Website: crate-barrel
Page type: billing-address
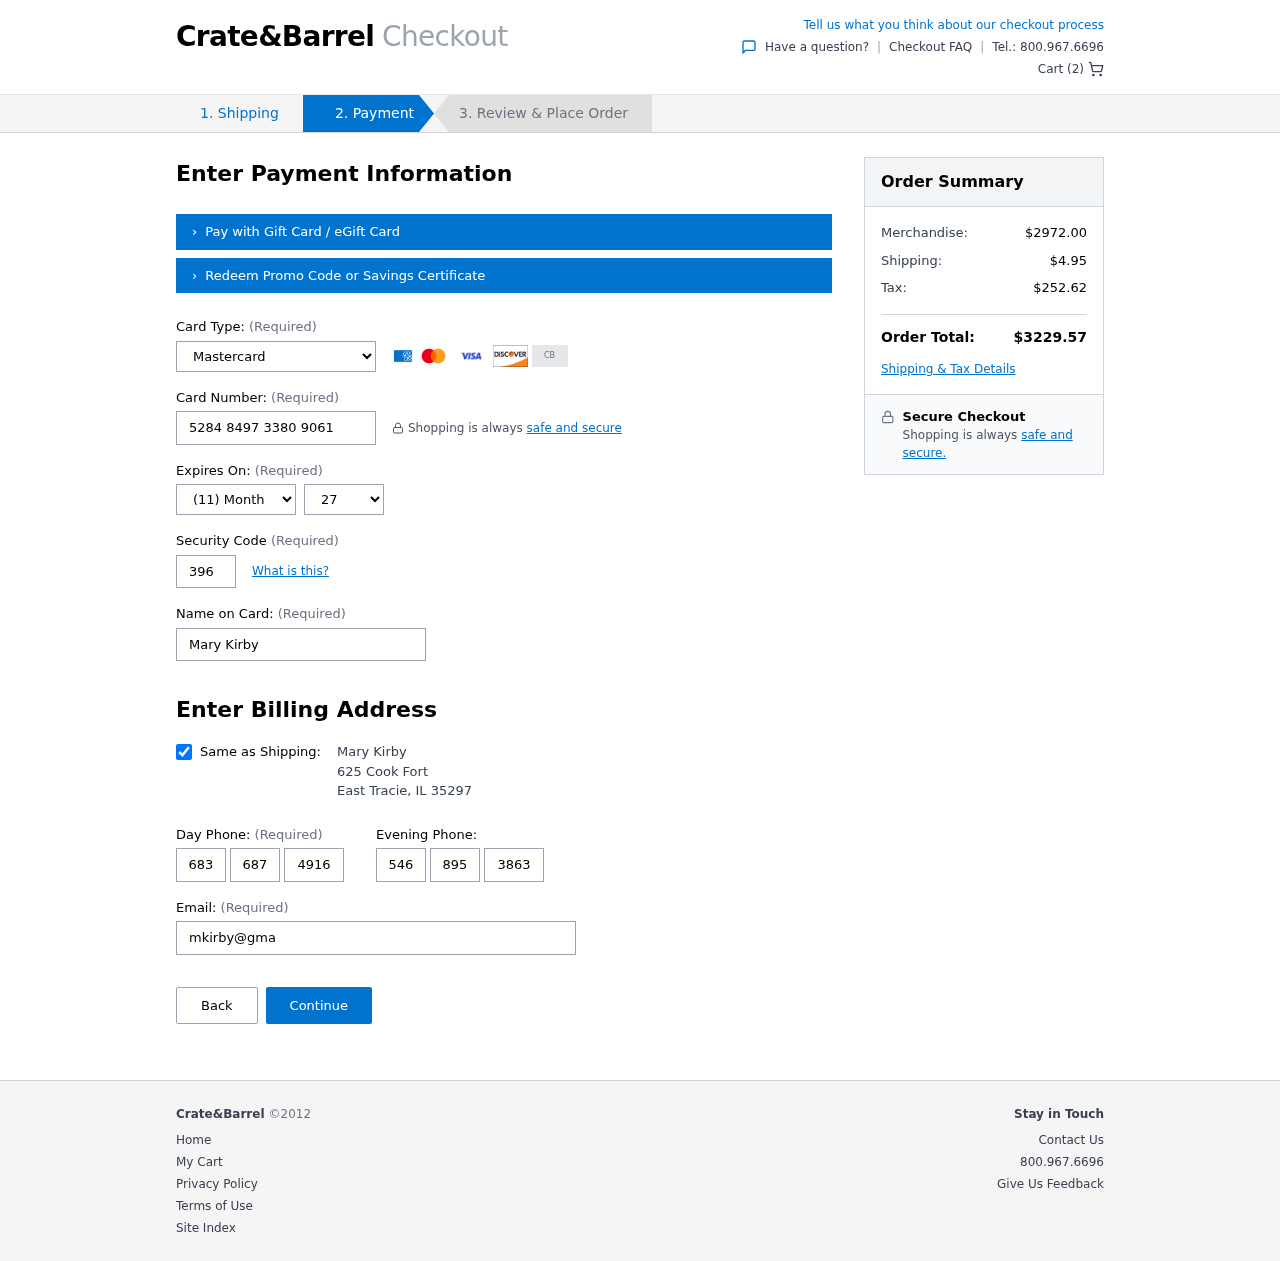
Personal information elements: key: PII_CARD_CVV
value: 396
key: PII_CARD_EXPIRY_MONTH
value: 11
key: PII_CARD_EXPIRY_YEAR
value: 27
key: PII_CARD_NUMBER
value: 5284 8497 3380 9061
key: PII_CARD_TYPE
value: Mastercard
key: PII_CITY
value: East Tracie
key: PII_EMAIL
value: mkirby@gmail.com
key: PII_FULLNAME
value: Mary Kirby
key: PII_PHONE_ALT_AREA
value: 546
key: PII_PHONE_ALT_PREFIX
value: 895
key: PII_PHONE_ALT_SUFFIX
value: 3863
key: PII_PHONE_AREA
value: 683
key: PII_PHONE_PREFIX
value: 687
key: PII_PHONE_SUFFIX
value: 4916
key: PII_POSTCODE
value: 35297
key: PII_STATE_ABBR
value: IL
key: PII_STREET
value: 625 Cook Fort
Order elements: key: ORDER_NUM_ITEMS
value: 2
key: ORDER_SUBTOTAL
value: $2972.00
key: ORDER_SHIPPING_COST
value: $4.95
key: ORDER_TAX
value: $252.62
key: ORDER_TOTAL
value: $3229.57